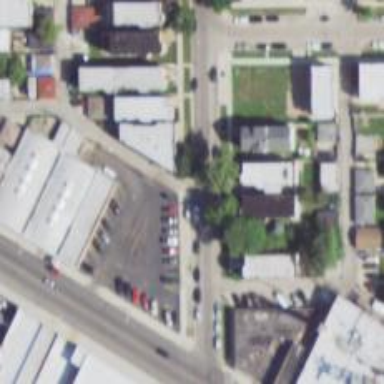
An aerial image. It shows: Alley classified as service road.